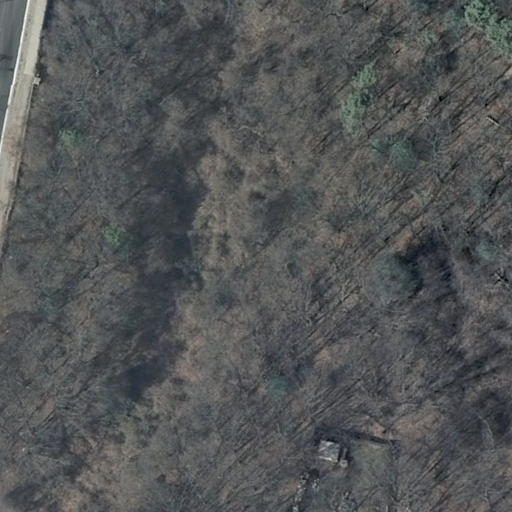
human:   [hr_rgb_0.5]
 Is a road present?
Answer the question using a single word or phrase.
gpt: yes

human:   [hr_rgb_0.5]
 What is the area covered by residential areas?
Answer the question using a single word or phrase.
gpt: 10599m2

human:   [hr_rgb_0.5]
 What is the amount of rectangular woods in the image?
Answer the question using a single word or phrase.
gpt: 1

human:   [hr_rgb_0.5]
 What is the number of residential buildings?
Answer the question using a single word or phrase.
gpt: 0

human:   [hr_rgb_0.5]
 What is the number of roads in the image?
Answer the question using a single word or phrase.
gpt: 1

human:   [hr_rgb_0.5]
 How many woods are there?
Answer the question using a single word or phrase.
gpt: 1

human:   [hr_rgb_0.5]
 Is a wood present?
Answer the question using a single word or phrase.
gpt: yes

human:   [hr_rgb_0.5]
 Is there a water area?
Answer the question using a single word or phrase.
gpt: no

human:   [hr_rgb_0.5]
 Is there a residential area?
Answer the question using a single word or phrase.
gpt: yes

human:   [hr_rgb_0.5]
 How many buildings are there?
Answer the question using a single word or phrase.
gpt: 0

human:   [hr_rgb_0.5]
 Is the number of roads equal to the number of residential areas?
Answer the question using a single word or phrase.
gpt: yes

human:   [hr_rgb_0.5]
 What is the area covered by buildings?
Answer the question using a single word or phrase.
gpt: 0m2

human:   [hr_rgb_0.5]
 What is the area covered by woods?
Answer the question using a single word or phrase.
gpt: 10599m2

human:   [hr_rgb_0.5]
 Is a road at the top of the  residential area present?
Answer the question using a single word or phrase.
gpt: yes

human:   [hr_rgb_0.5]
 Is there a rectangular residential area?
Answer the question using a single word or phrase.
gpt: yes

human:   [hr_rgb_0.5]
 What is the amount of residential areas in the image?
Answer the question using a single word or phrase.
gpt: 1

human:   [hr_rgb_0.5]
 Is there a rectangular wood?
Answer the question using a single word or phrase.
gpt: yes

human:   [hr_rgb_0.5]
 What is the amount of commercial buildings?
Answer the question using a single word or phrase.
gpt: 0

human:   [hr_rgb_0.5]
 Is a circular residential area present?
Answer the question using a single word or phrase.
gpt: no

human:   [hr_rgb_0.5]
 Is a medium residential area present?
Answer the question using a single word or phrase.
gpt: no

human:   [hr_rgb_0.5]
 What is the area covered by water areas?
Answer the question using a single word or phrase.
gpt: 0m2

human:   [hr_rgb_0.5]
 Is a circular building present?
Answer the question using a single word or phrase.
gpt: no

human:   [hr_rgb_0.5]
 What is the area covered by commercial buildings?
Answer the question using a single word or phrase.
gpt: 0m2

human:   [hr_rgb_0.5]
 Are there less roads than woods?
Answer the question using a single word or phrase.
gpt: no

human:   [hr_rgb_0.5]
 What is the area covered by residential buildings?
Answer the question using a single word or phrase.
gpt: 0m2

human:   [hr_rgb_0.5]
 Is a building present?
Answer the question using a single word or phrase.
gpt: no

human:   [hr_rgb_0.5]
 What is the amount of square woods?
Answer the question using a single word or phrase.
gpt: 0

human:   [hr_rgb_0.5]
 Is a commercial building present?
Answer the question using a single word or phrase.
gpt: no

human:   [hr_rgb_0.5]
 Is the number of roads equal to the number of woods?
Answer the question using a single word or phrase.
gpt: yes

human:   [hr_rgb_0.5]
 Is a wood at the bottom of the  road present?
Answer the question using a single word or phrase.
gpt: no

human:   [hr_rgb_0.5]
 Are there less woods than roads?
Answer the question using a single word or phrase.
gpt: no

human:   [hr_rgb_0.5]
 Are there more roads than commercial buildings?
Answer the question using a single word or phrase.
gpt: yes

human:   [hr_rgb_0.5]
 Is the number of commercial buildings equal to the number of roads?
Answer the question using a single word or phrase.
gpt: no

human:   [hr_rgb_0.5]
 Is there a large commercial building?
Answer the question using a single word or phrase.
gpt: no

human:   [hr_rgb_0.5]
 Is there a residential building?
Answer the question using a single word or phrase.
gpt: no

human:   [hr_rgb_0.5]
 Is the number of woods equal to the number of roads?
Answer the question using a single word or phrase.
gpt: yes

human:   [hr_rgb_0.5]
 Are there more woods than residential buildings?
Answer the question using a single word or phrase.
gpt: yes

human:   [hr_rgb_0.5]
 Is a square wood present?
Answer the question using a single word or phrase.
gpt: no

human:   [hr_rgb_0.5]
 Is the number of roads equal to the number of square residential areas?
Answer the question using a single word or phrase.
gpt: no

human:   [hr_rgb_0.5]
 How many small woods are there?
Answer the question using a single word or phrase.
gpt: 0

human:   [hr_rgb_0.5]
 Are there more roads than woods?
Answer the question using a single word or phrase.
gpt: no

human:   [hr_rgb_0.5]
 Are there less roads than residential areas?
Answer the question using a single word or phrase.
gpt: no

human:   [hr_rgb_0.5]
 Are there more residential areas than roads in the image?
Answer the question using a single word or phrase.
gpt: no

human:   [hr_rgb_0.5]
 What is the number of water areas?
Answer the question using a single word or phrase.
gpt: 0

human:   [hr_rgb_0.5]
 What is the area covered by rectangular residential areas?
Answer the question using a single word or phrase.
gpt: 10599m2

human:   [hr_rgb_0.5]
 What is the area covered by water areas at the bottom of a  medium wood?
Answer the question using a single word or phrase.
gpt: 0m2

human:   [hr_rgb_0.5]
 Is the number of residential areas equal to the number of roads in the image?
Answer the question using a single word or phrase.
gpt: yes

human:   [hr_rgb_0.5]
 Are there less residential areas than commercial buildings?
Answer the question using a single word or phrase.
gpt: no

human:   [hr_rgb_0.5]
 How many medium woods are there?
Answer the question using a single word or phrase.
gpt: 0

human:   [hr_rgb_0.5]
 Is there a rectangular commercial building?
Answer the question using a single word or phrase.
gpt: no

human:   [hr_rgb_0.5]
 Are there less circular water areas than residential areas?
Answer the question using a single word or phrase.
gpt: yes

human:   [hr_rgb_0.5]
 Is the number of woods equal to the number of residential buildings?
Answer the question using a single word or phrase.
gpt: no

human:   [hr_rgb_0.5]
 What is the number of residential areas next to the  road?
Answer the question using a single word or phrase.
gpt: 1

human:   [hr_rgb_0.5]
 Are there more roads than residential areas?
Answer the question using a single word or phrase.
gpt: no

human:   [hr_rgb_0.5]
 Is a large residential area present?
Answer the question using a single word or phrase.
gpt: yes

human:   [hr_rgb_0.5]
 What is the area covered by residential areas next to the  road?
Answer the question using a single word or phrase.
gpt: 10599m2

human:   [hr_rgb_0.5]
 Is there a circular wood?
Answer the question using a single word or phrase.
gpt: no

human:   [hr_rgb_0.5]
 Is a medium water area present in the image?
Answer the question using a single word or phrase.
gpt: no

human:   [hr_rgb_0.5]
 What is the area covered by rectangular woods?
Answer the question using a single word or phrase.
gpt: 10599m2

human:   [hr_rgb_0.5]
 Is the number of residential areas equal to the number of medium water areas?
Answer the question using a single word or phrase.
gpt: no

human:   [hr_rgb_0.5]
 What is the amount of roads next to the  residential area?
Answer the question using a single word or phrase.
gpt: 1

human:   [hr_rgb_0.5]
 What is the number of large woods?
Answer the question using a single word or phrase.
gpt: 1

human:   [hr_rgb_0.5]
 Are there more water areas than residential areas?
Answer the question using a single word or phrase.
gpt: no

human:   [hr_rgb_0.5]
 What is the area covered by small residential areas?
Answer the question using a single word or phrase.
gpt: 0m2